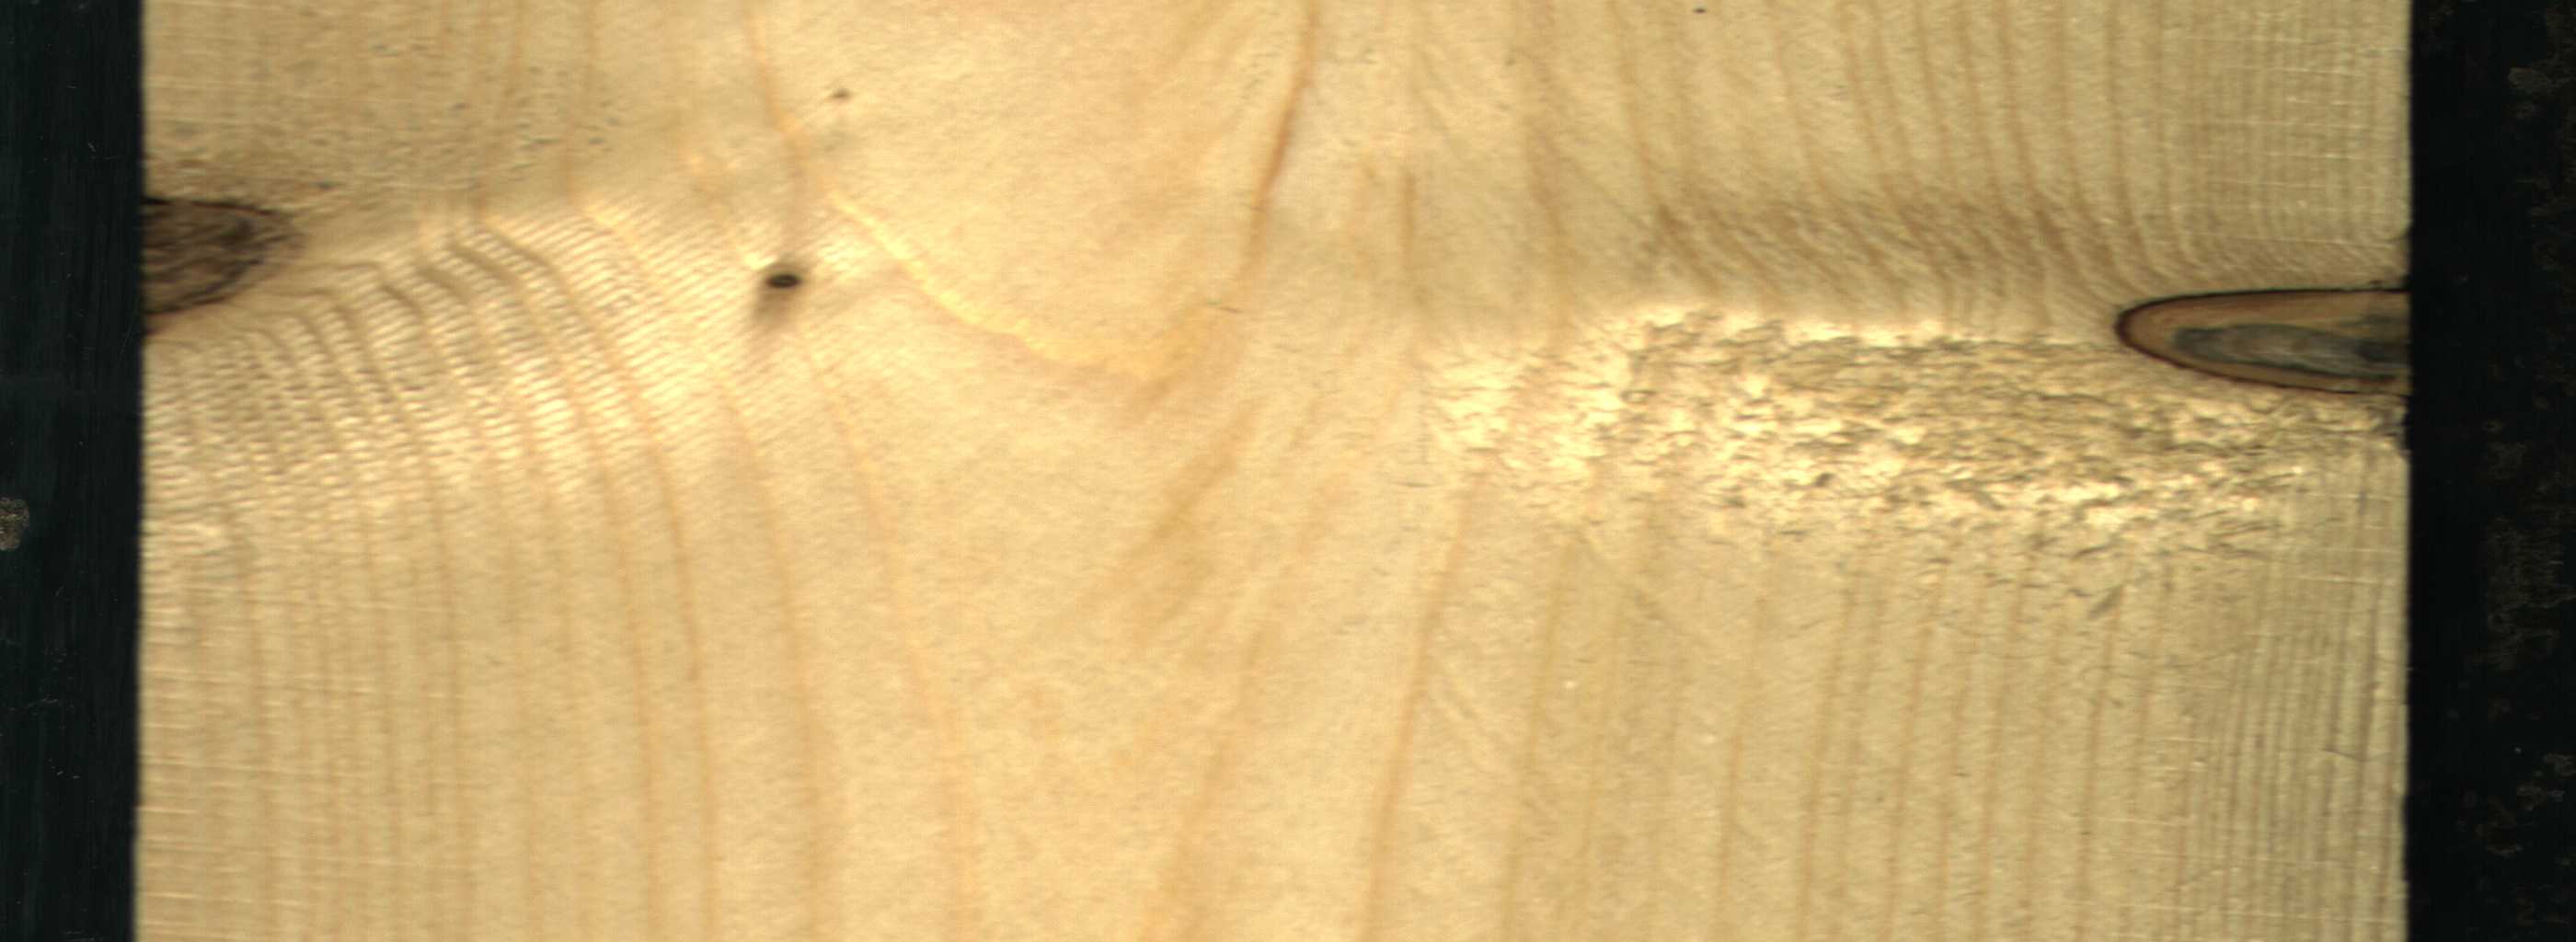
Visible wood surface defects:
Dead_Knot
Dead_Knot
Dead_Knot